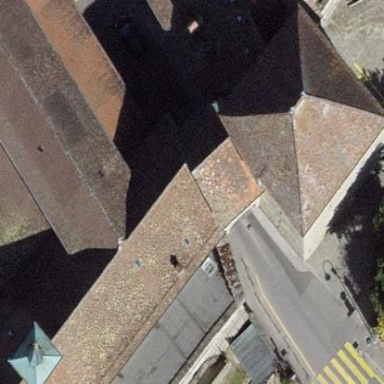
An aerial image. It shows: Historical city gate building.